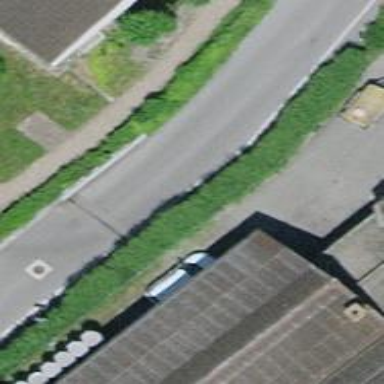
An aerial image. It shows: Hedge barrier.